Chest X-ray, AP view. Patient: 61 years old, sex F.
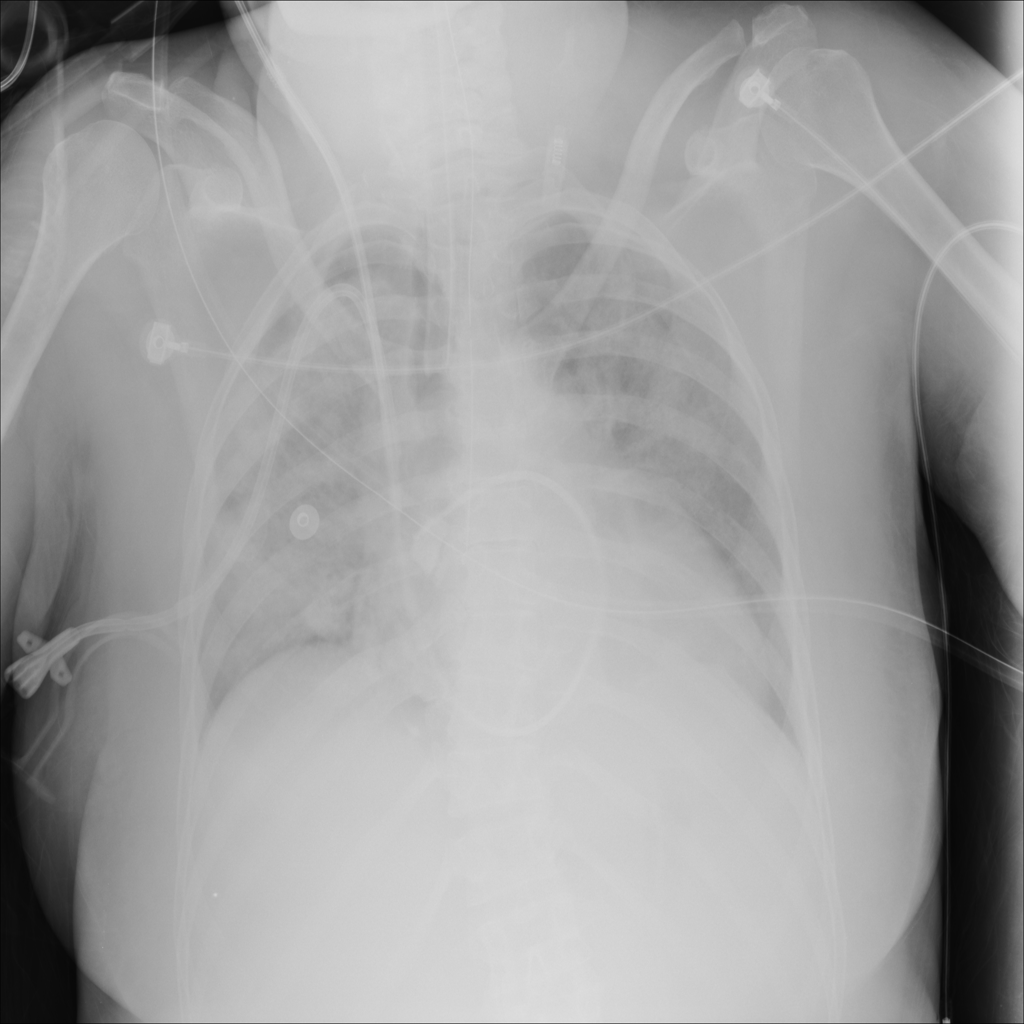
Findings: No Finding